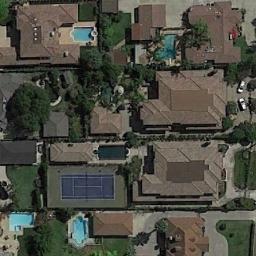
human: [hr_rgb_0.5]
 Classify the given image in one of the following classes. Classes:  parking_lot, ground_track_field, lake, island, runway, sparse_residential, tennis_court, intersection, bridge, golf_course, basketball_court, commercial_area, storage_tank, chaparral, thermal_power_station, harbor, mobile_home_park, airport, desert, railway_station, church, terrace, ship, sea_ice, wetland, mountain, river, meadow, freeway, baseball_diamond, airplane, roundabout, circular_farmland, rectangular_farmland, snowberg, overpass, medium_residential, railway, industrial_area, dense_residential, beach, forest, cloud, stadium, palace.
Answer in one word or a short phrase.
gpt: tennis_court